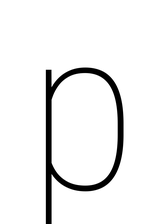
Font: Roboto_Condensed_Thin